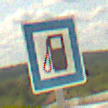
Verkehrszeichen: Tankstelle
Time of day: Midday
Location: Outdoor (Beach)
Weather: PartlyCloudy
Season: NotSpecified
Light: Natural